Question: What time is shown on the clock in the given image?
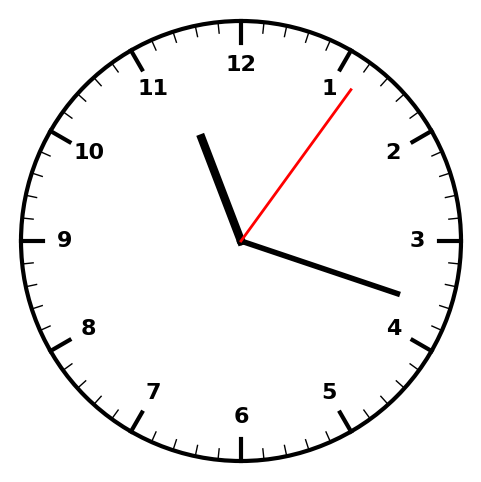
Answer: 11:18:06